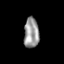
Tissue: lung
Cell type: T cells
Senescence score: 0.2027
Nuclear area (px): 448
Mean DAPI intensity: 153.096